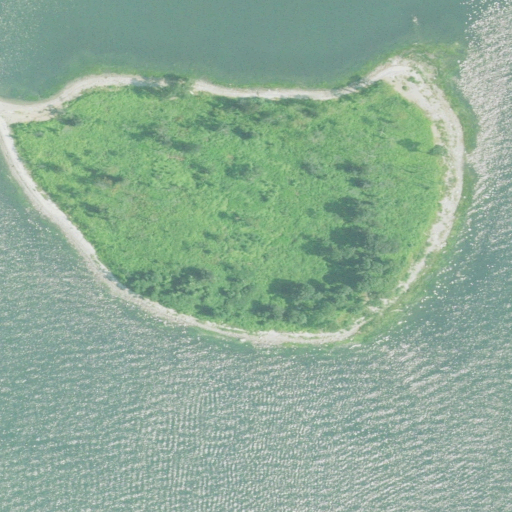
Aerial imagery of island in Connecticut named Charles Island containing open water, deciduous forest, herbaceous wetlands, barren land, shrub, mixed forest, grassland, and medium intensity development